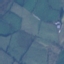
Land use / land cover class: Pasture